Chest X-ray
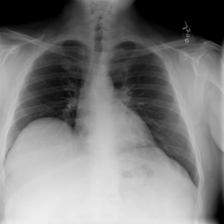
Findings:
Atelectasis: negative
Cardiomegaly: negative
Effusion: negative
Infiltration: negative
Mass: negative
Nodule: negative
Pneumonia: negative
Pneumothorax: negative
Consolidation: negative
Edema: negative
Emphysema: negative
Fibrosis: negative
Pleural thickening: negative
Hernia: negative